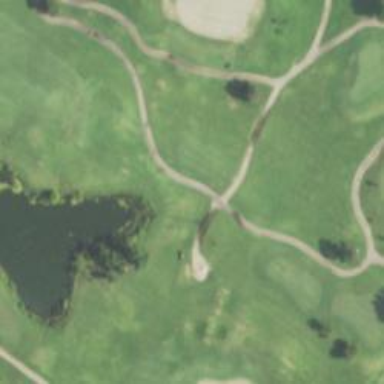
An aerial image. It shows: Pathway for golfing.